Field crop: maize
Growth stage: 2
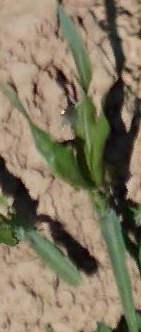
Species: maize